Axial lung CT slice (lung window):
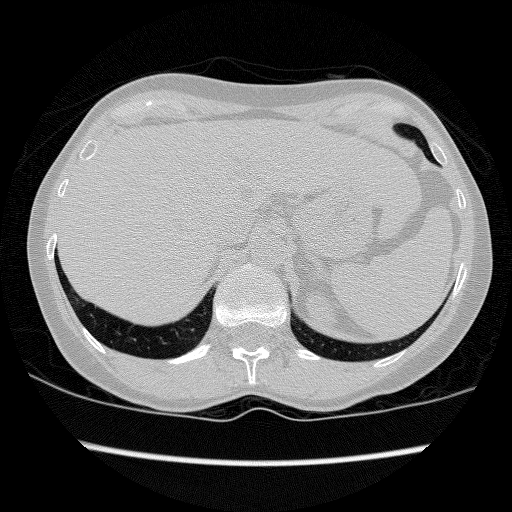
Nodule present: no